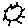
Label: sun